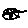
Label: fish